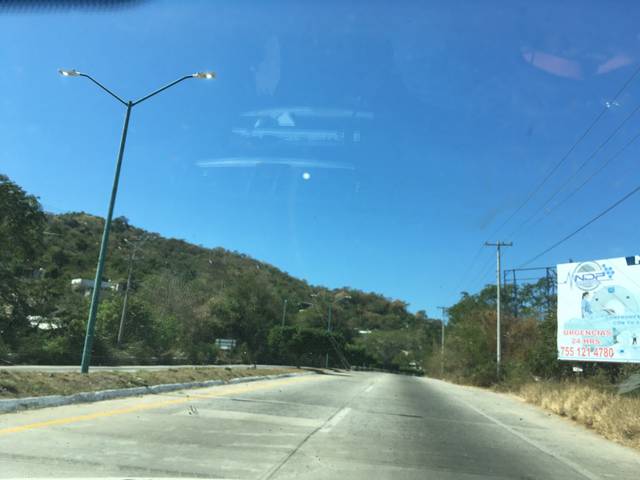
Region: Mexico
Coordinates: 17.646, -101.521